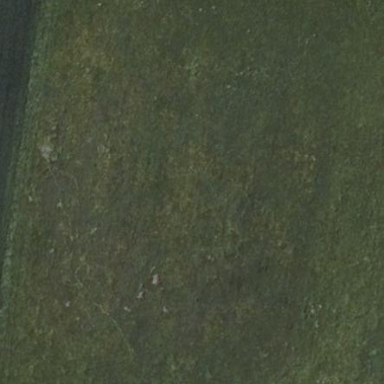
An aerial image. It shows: Beautiful meadow.